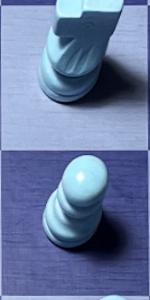
Label: Pawn_White